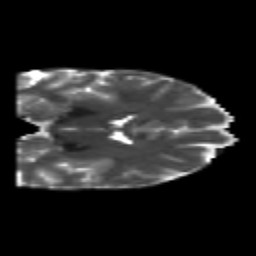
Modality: T2w
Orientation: coronal
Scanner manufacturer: siemens
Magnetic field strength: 3 T
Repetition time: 6.8 s
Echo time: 0.093 s